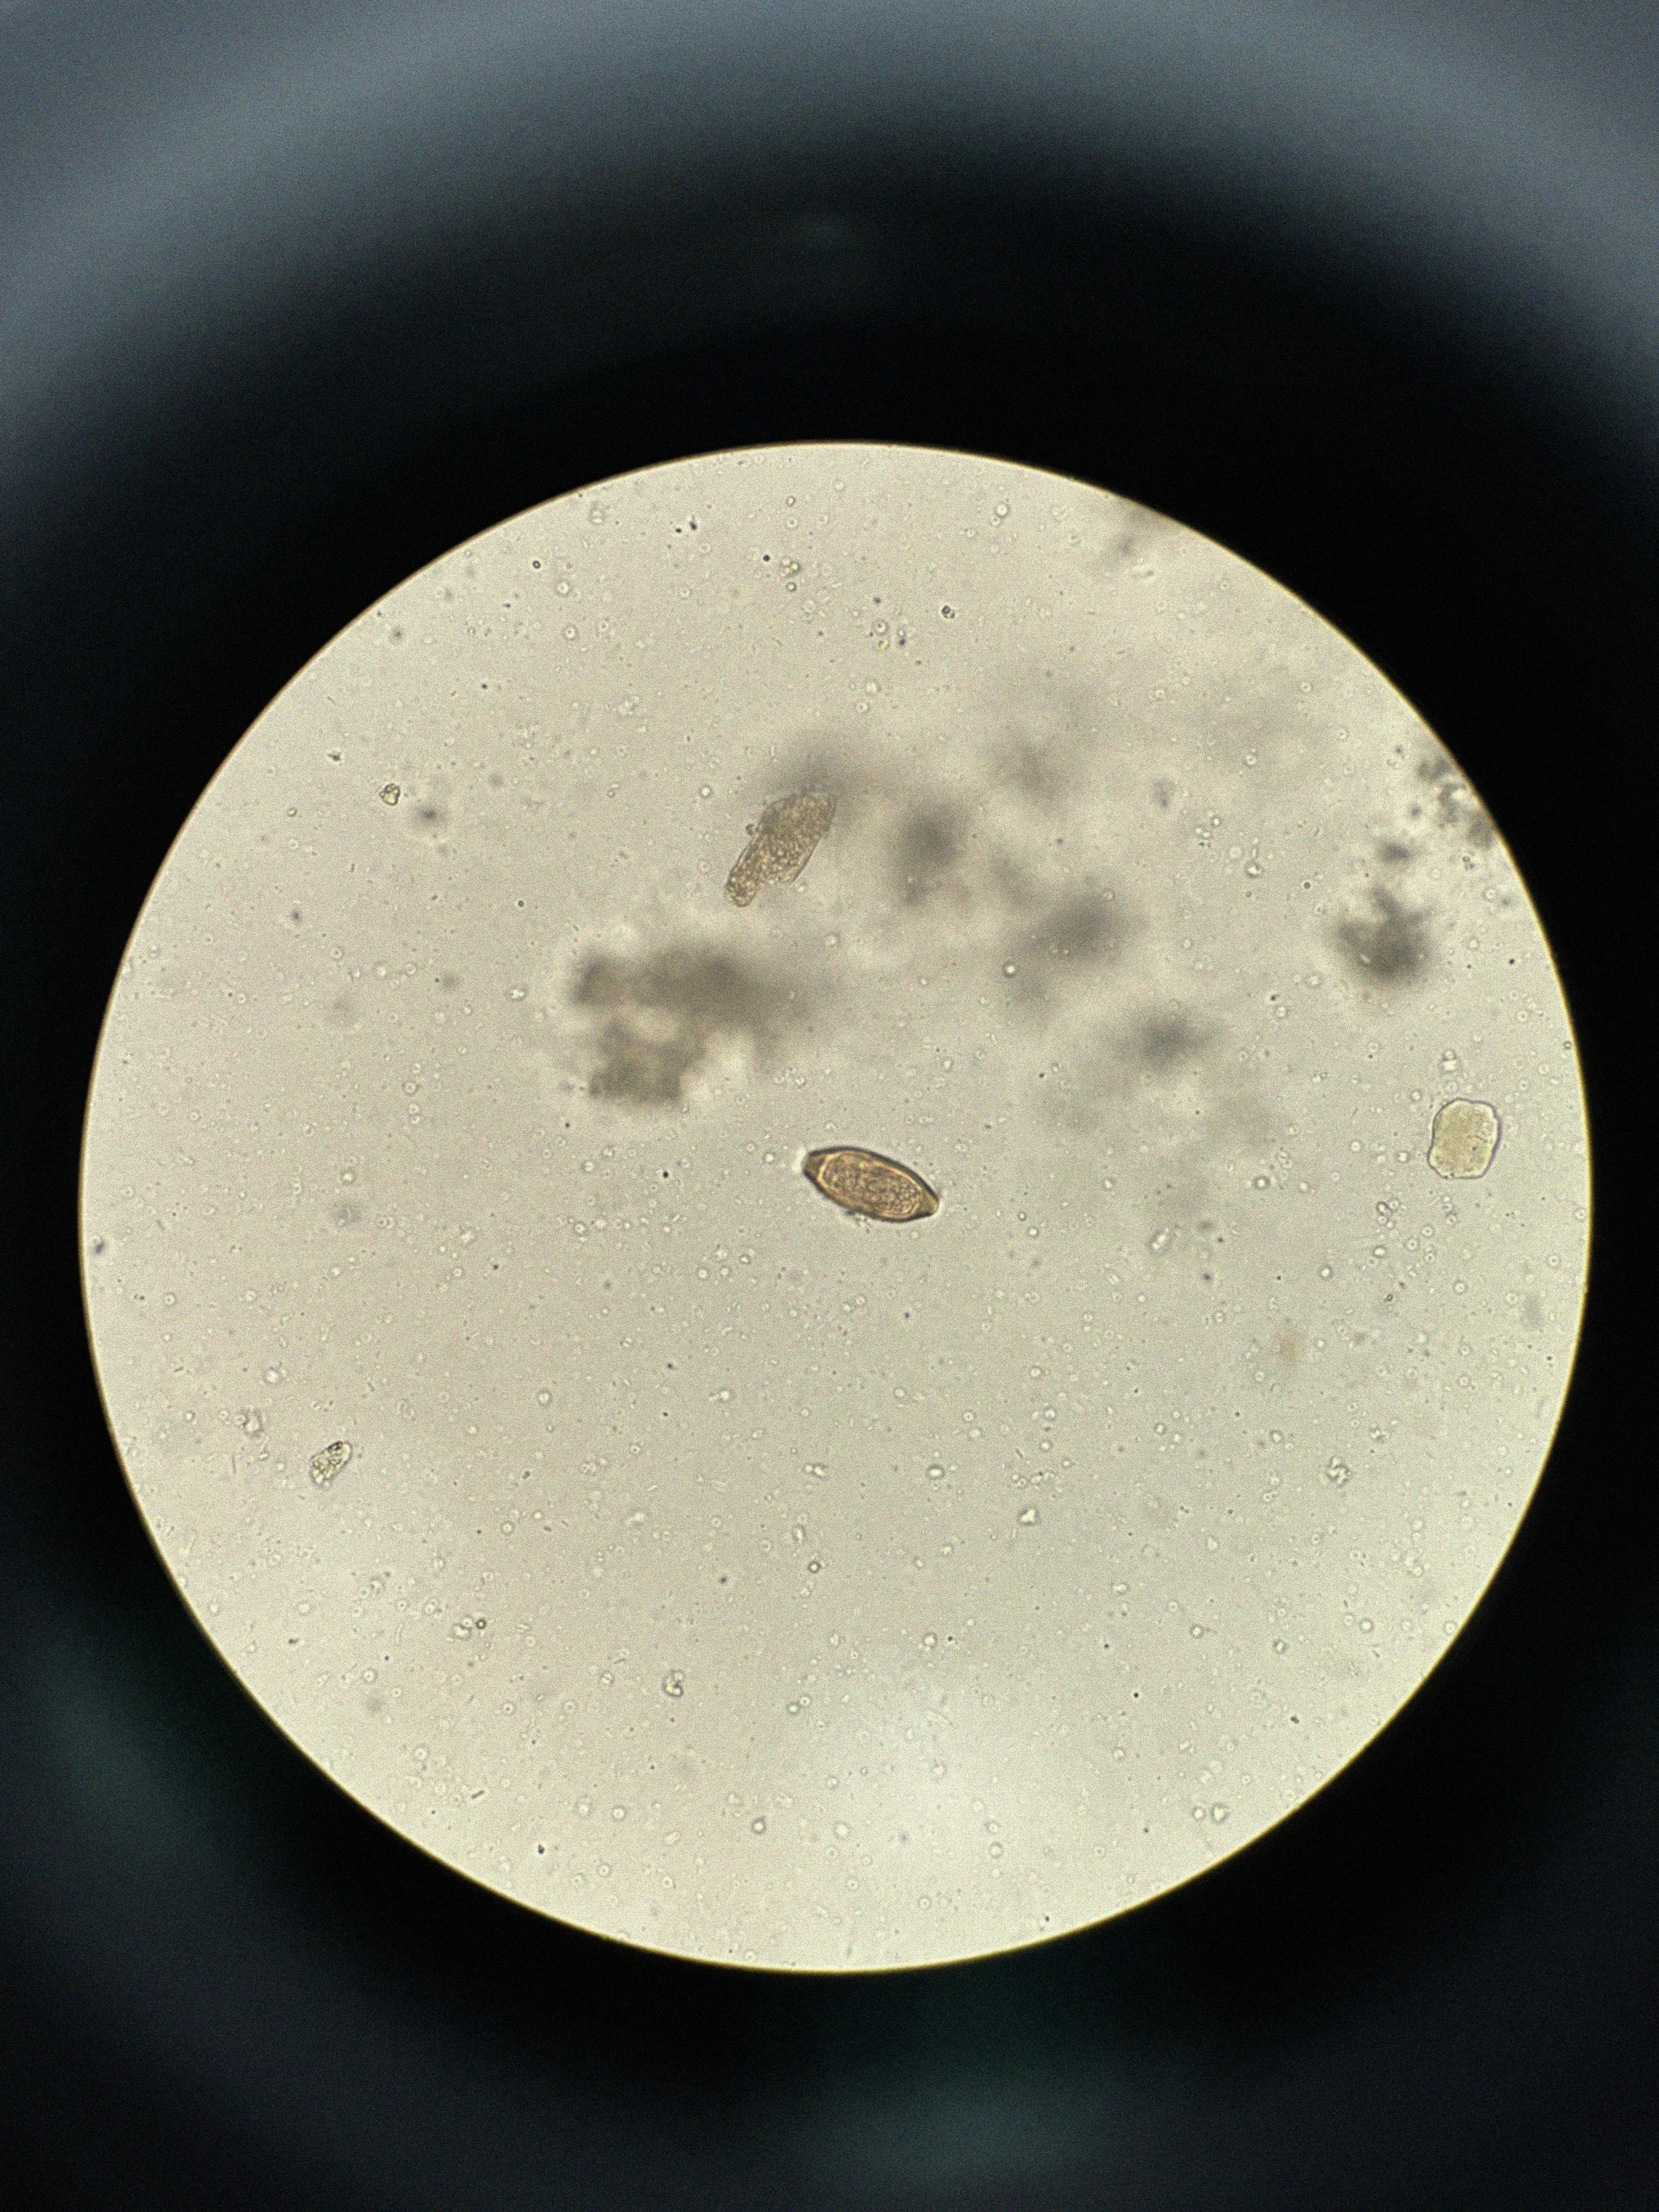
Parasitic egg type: Trichuris trichiura